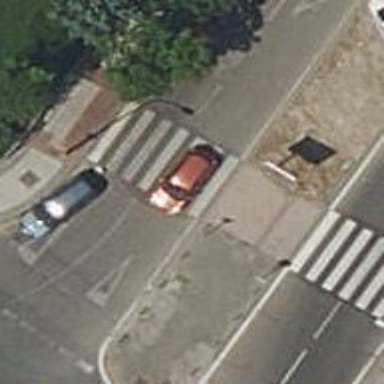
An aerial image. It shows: Kerb barrier.